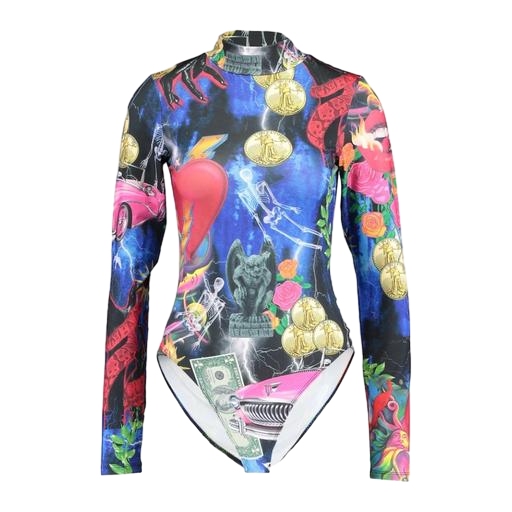
multicolor bodysuit, multicolor luisa rash vest, long-sleeve rash guard, white background